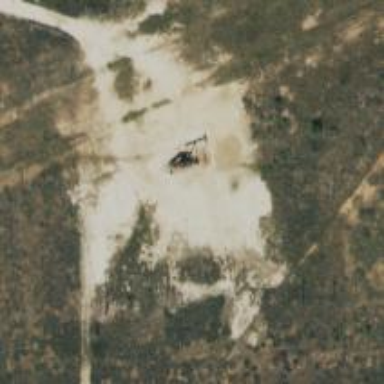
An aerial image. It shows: Petroleum well.